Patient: sex M, age 59
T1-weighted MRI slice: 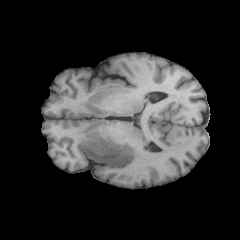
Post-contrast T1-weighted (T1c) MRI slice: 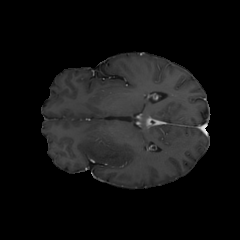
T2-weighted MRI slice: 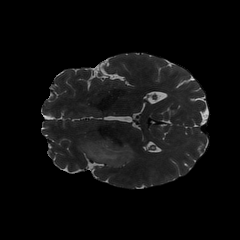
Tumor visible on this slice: yes
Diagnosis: Astrocytoma, IDH-wildtype
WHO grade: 3